Field crop: tomato
Growth stage: 1
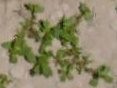
Species: portulaca